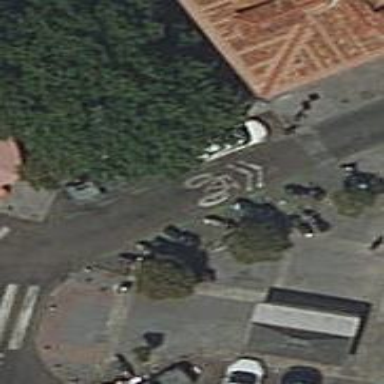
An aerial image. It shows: Motorcycle parking area.